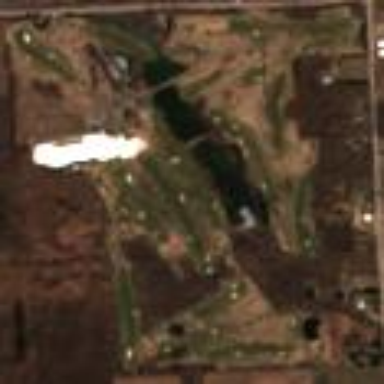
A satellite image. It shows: Golf course.